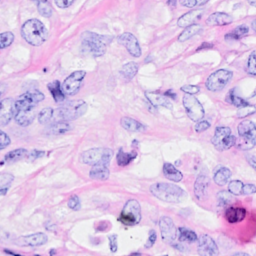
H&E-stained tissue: Breast